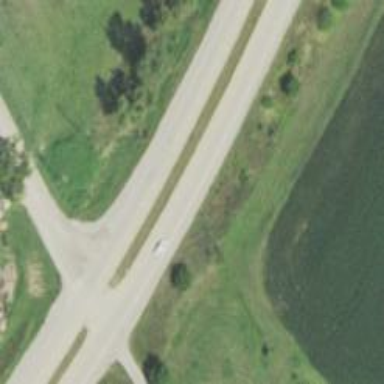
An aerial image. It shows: Secondary road.